Field crop: maize
Growth stage: 2
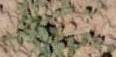
Species: convolvulus